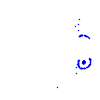
Particle: proton